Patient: sex F, age 43
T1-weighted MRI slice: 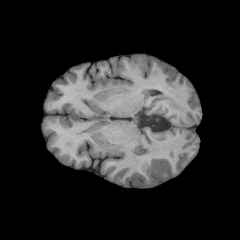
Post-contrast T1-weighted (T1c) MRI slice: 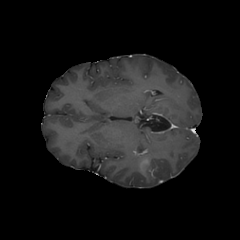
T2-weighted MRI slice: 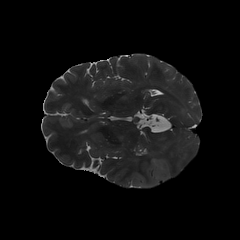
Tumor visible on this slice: yes
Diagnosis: Astrocytoma, IDH-wildtype
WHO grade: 3